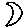
Label: moon